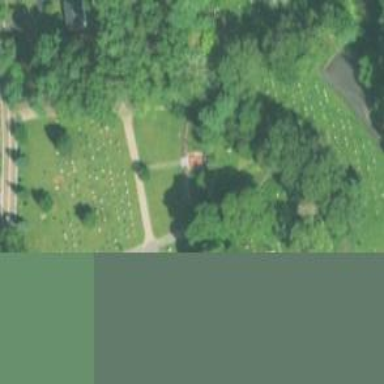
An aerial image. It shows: Cemetery that holds historical significance.